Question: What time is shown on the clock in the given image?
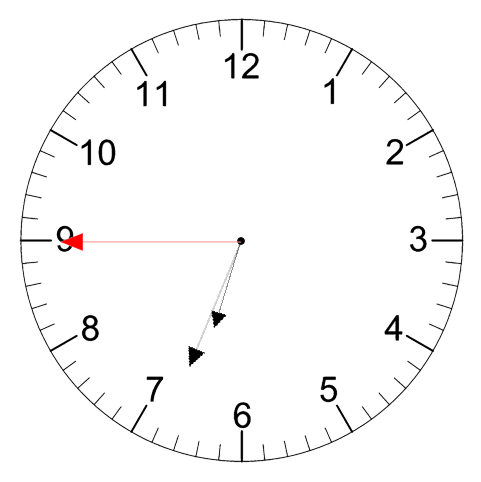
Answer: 06:33:45